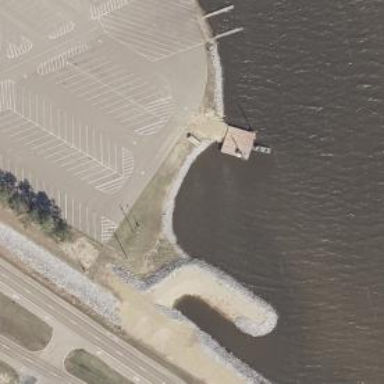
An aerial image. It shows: Slipway on leisure land.